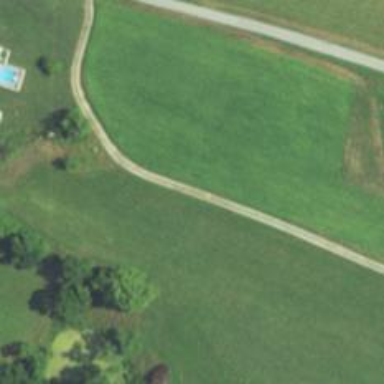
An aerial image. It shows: Driveway leading to service road.